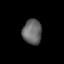
Tissue: lung
Cell type: Endothelial cells
Senescence score: 0.5499
Nuclear area (px): 465
Mean DAPI intensity: 103.888